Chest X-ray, AP view. Patient: 72 years old, sex F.
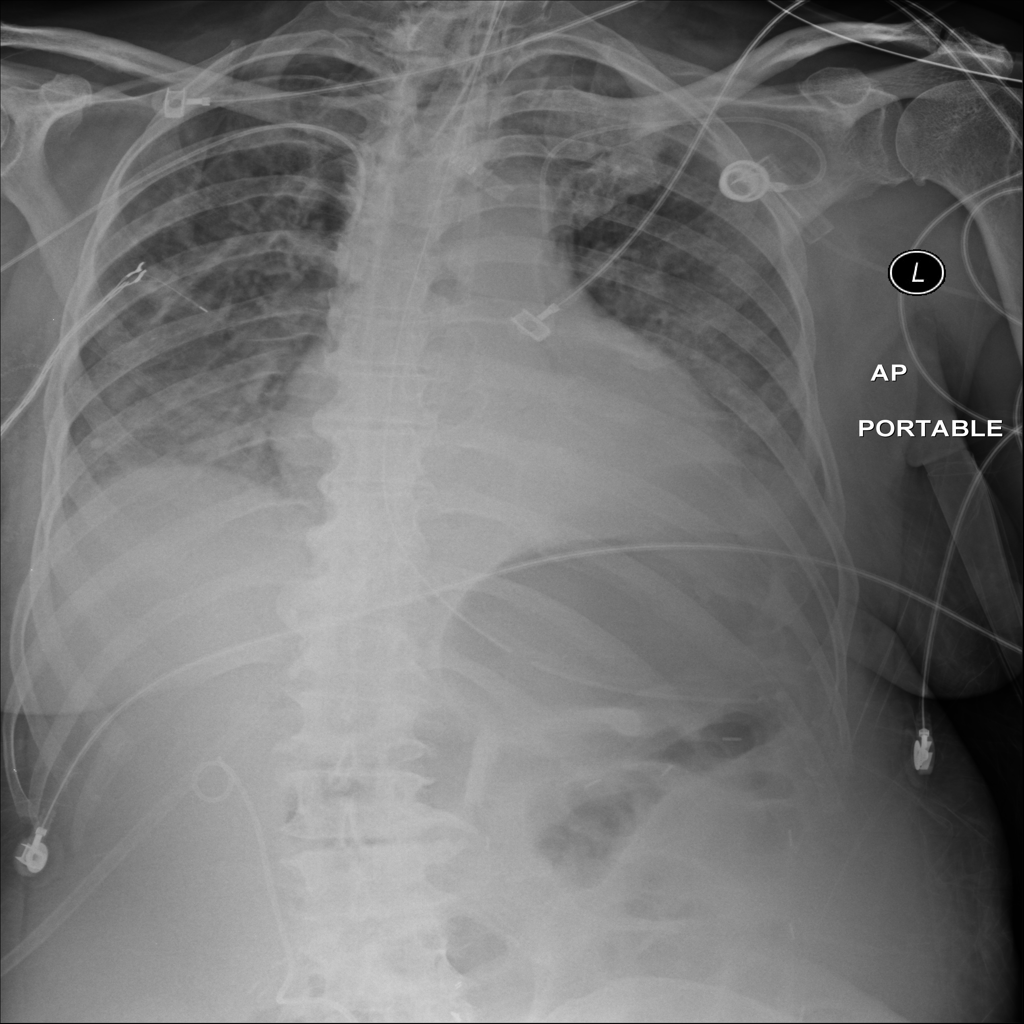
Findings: Infiltration